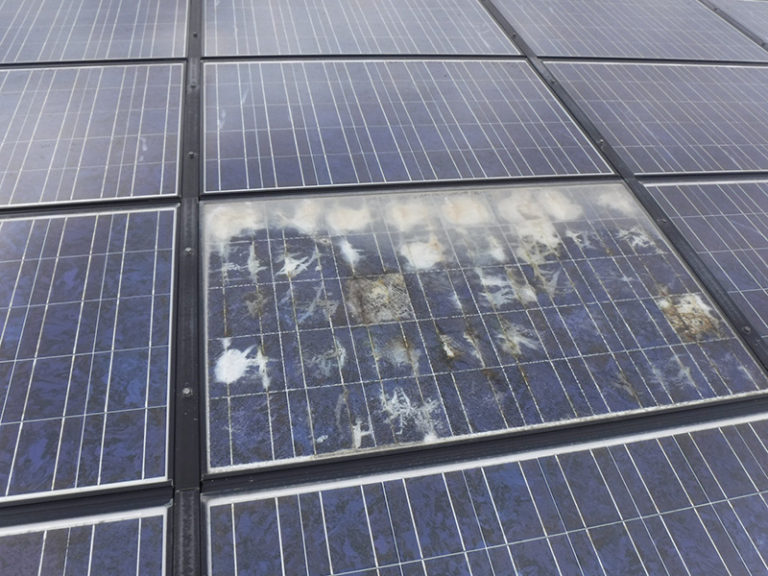
Label: Physical-Damage